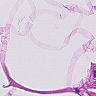
Metastatic tissue present: no